Field crop: maize
Growth stage: 2
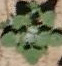
Species: chenopodium